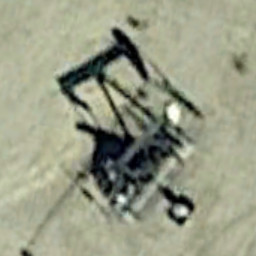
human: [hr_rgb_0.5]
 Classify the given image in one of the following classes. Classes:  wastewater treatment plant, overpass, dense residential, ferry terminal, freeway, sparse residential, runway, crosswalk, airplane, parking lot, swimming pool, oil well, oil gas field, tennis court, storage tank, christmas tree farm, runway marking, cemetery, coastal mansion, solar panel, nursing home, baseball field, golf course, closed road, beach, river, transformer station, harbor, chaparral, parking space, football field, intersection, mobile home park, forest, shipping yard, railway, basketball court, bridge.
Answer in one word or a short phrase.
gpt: oil well